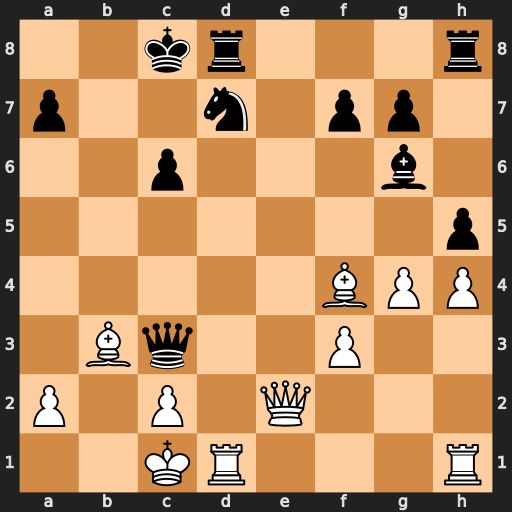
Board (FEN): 2kr3r/p2n1pp1/2p3b1/7p/5BPP/1Bq2P2/P1P1Q3/2KR3R
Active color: w
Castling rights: -
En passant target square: -
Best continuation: Qa6#